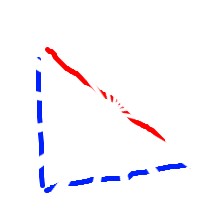
Shape: triangle